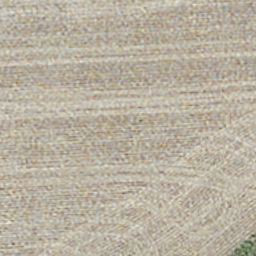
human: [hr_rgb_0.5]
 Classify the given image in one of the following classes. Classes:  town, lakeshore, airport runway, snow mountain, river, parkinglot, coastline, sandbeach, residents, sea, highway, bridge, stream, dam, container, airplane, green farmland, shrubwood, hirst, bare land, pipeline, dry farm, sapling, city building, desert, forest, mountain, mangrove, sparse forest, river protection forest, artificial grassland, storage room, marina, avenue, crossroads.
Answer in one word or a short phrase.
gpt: dry farm